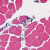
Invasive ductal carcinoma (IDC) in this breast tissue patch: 0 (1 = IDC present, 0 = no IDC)